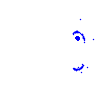
Particle: electron